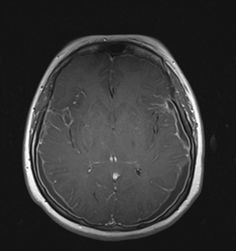
Label: notumor